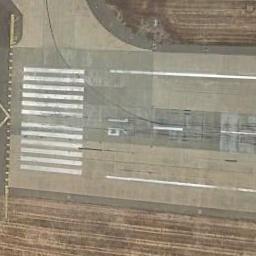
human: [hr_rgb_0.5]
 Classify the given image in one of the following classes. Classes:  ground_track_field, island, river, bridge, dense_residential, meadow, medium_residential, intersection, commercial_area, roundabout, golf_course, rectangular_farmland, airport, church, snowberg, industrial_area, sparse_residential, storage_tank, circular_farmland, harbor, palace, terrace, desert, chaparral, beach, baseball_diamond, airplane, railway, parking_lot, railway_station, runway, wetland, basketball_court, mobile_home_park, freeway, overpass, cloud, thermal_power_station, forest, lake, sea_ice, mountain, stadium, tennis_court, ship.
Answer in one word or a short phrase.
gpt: runway